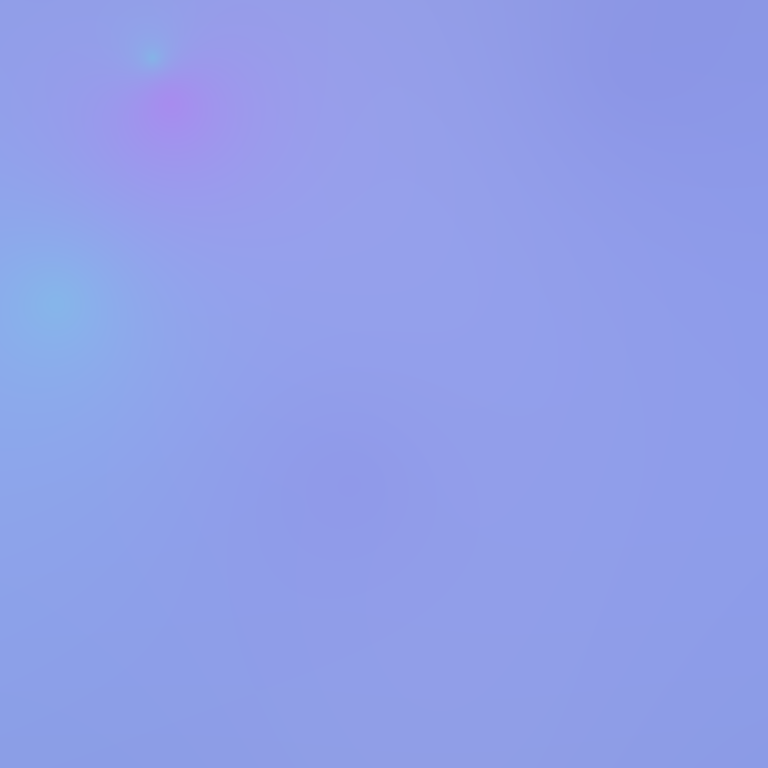
Abstract light effect, smooth gradient from soft lavender to light cyan, serene atmosphere, diffuse glow, no room, no furniture, no objects.